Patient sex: M
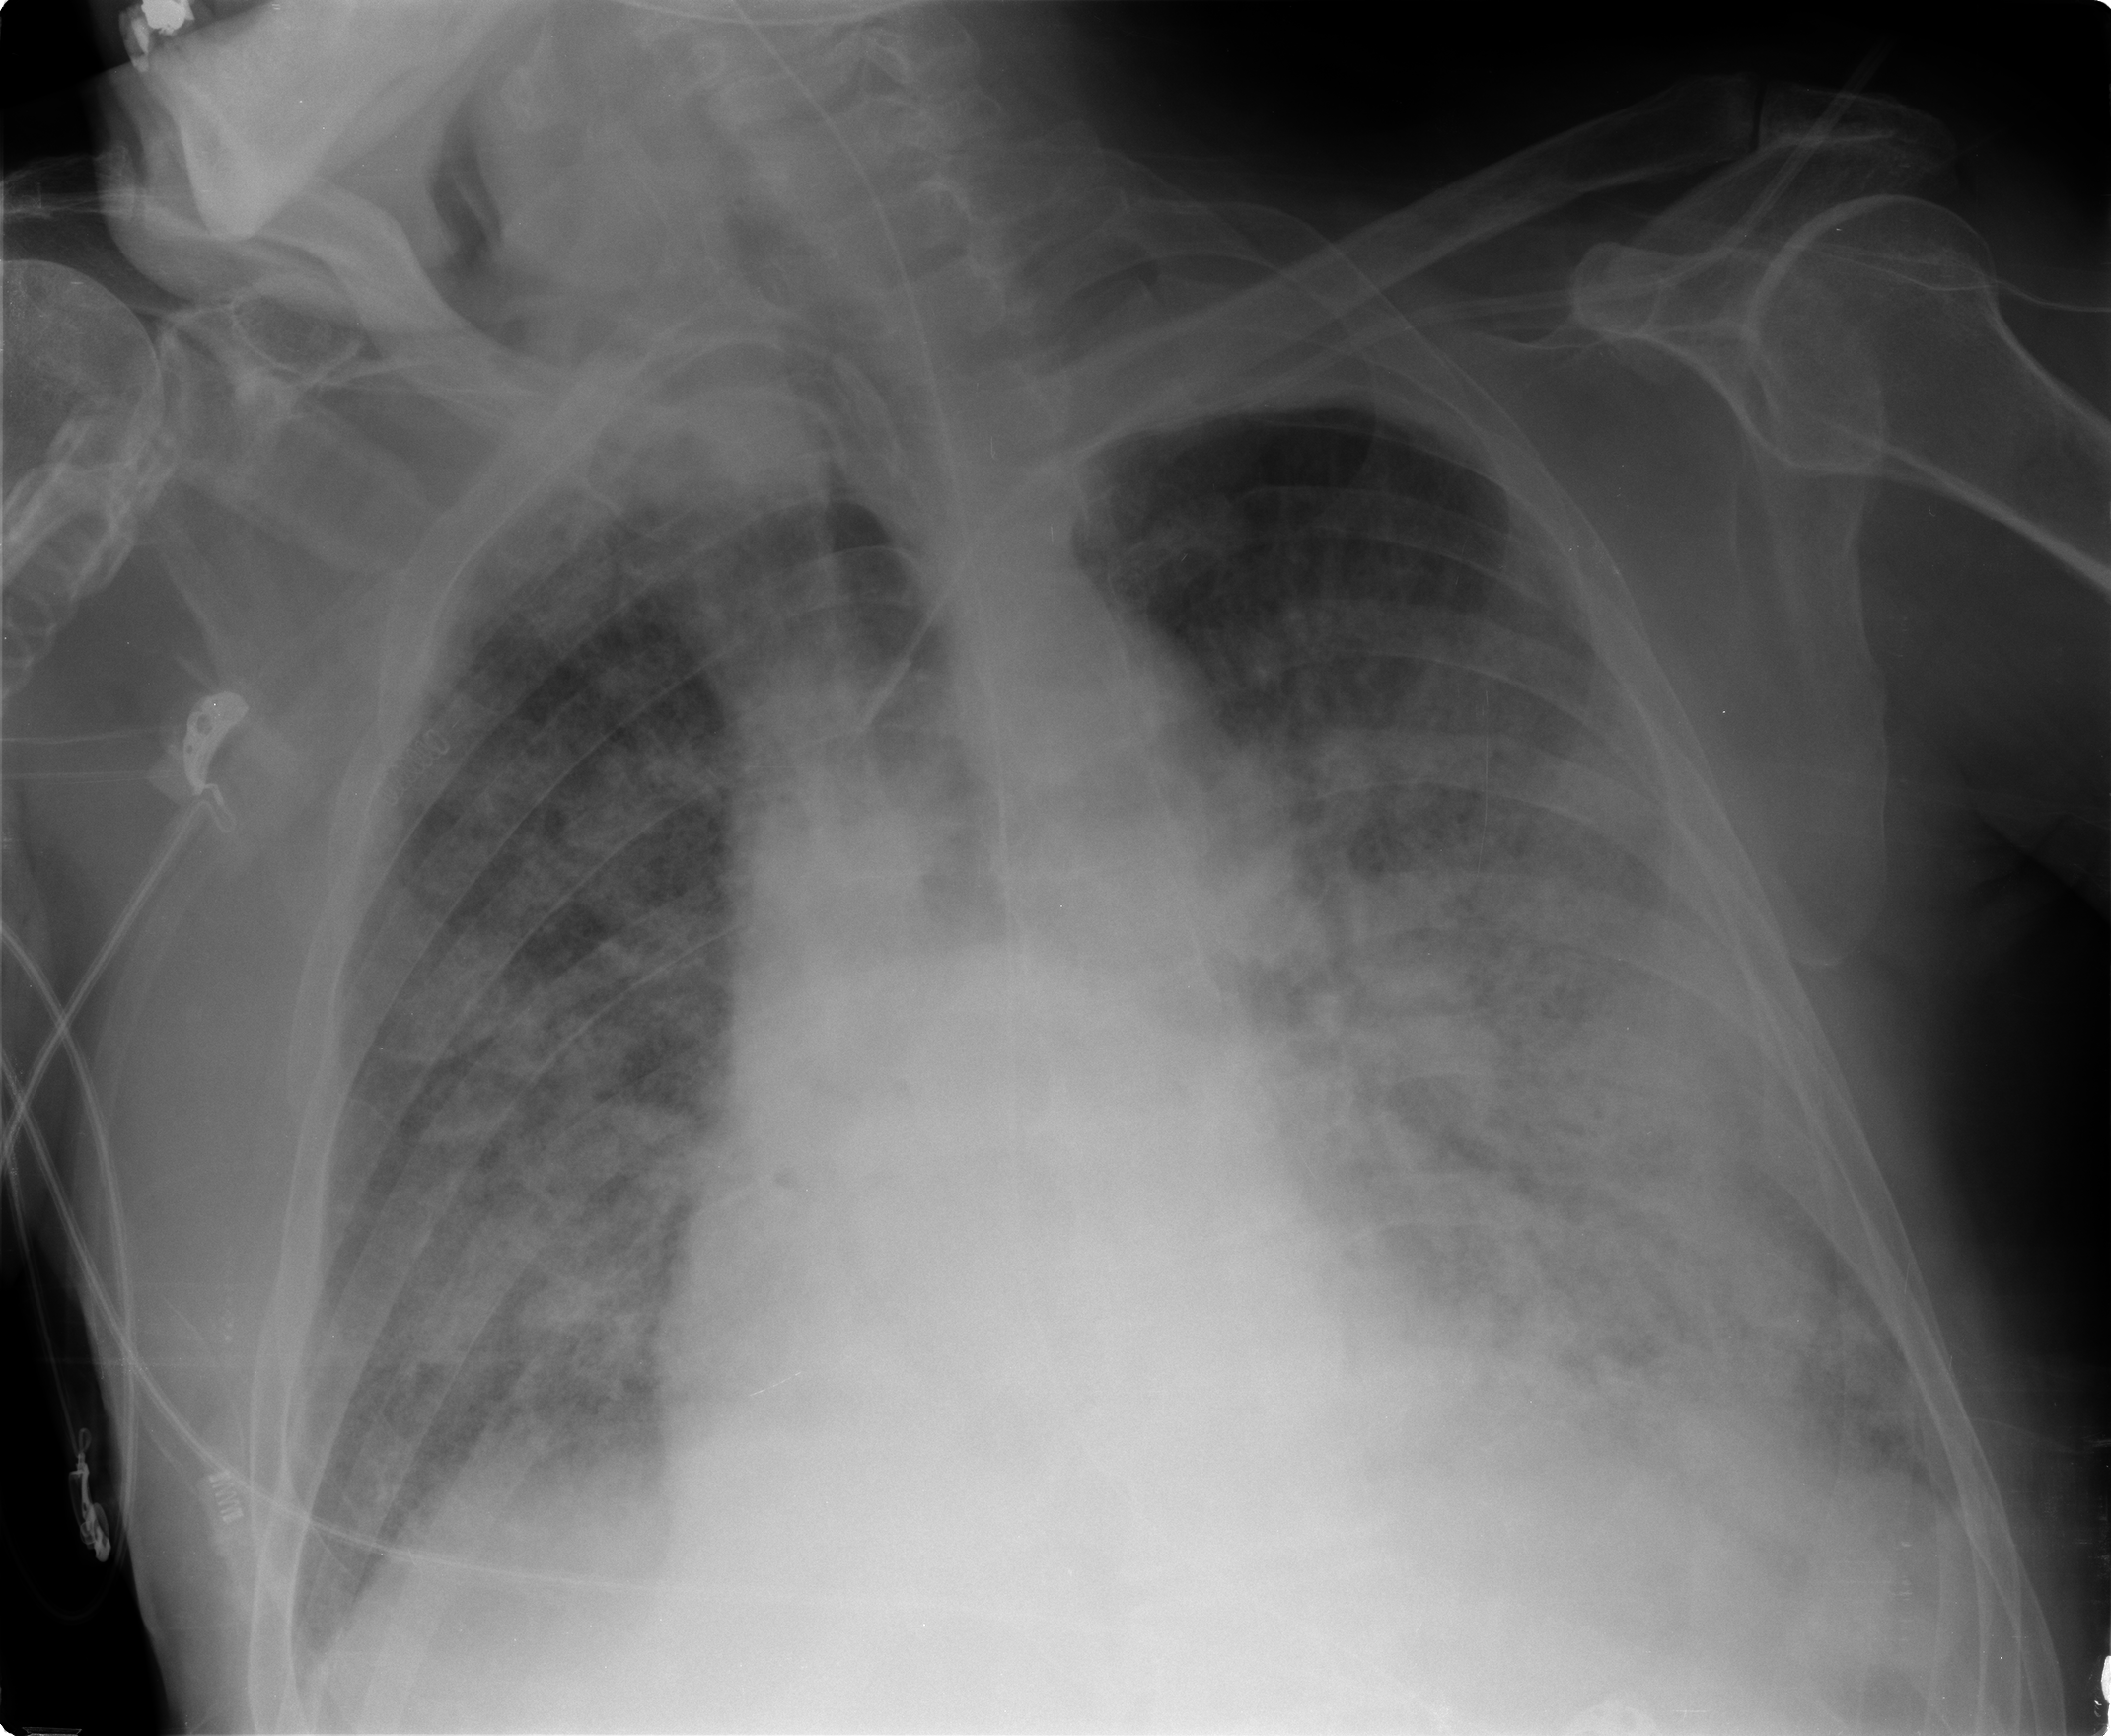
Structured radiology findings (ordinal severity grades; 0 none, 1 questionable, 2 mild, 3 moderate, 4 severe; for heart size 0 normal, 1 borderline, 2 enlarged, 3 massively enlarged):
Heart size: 2
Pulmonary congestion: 2
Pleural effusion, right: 0
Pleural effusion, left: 1
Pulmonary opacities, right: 3
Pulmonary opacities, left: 3
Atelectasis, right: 3
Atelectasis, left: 3